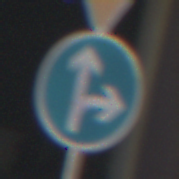
Verkehrszeichen: VorgeschriebeneFahrtrichtungGeradeausOderRechts
Zusatzzeichen oben: VorfahrtGewaehren
Umgebung: Outdoor, Special
Tageszeit: MorningAfternoon
Wetter: PartlyCloudy
Licht: Natural
Jahreszeit: NotSpecified
Kontrast: HighContrast